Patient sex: M
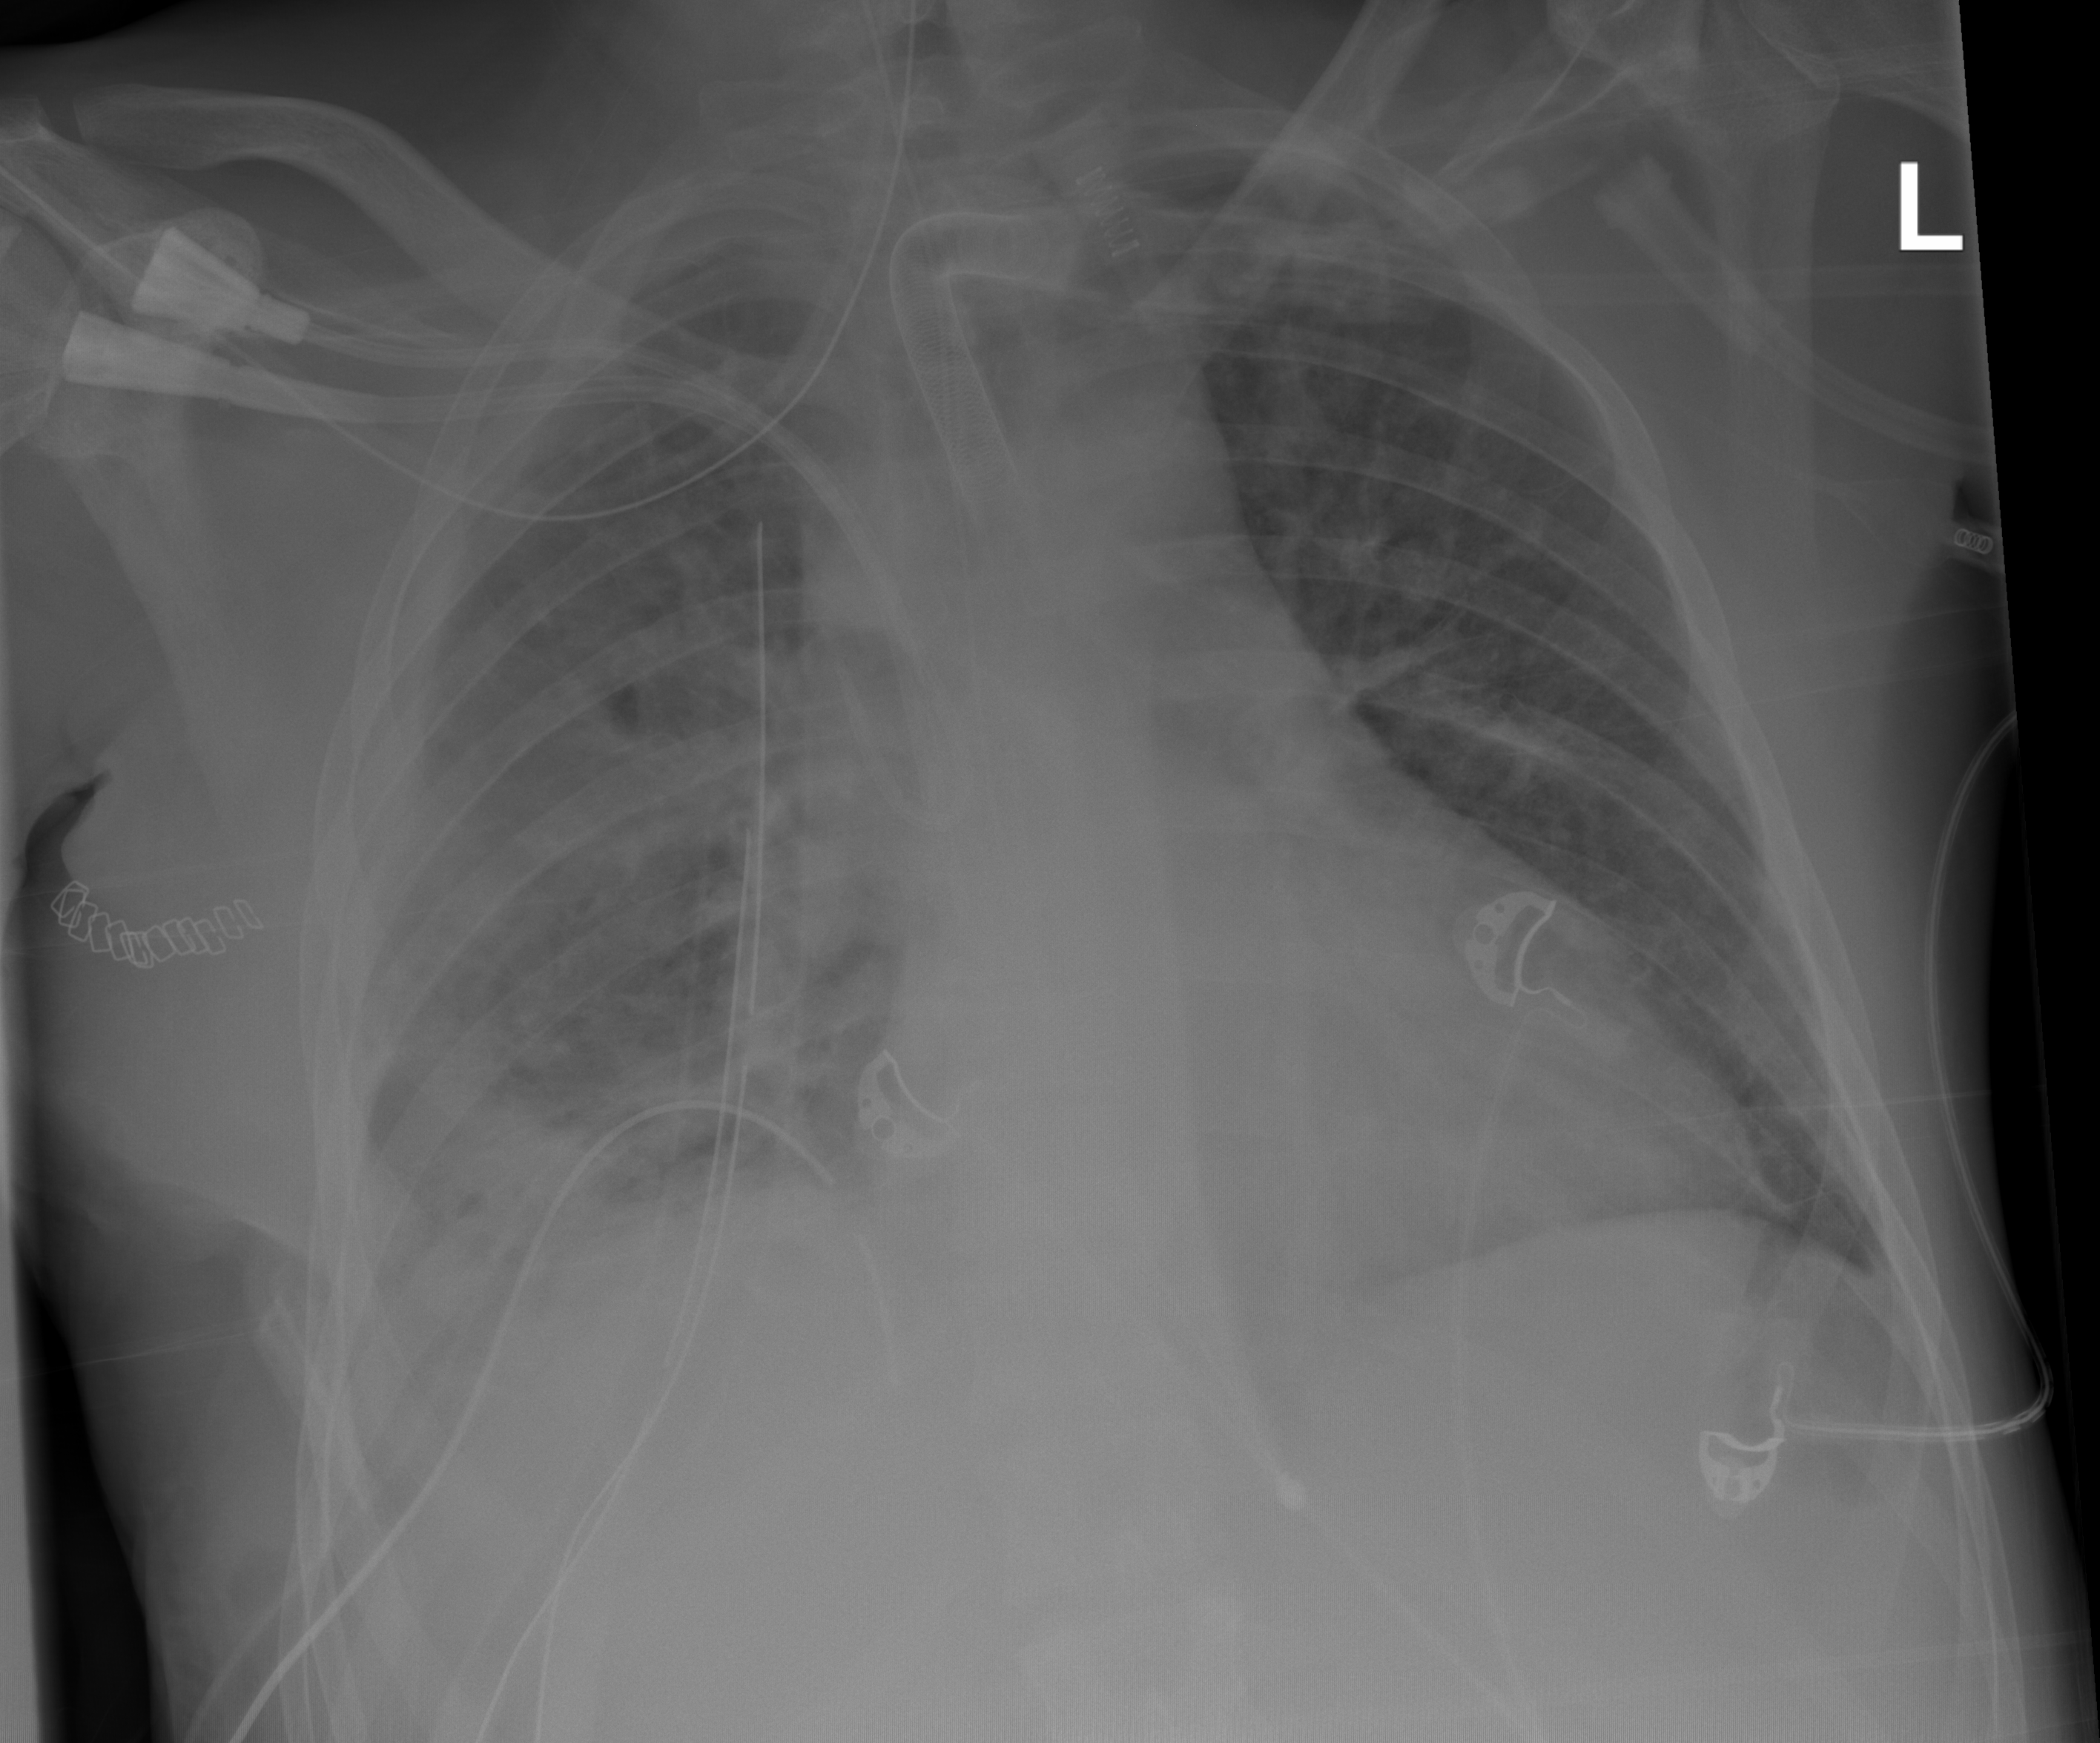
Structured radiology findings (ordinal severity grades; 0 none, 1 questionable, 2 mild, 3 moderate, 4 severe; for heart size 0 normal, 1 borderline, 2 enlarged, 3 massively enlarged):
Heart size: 0
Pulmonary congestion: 0
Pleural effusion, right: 2
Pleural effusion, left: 0
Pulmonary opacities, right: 2
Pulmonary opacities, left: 0
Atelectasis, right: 3
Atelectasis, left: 0